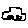
Label: car